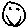
Label: smiley face